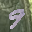
Label: 9